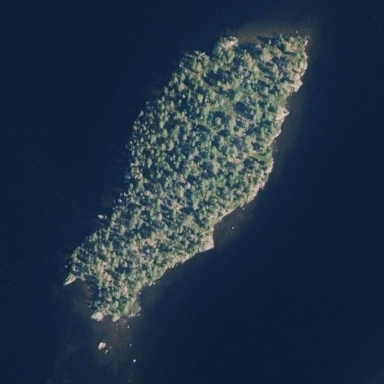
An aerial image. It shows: Islet.